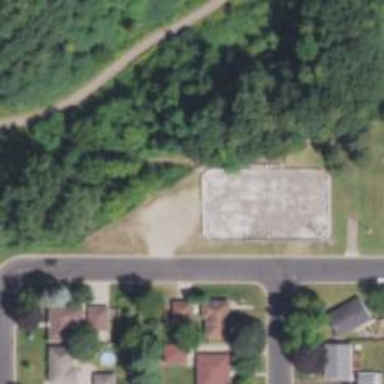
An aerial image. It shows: Disc golf tee.